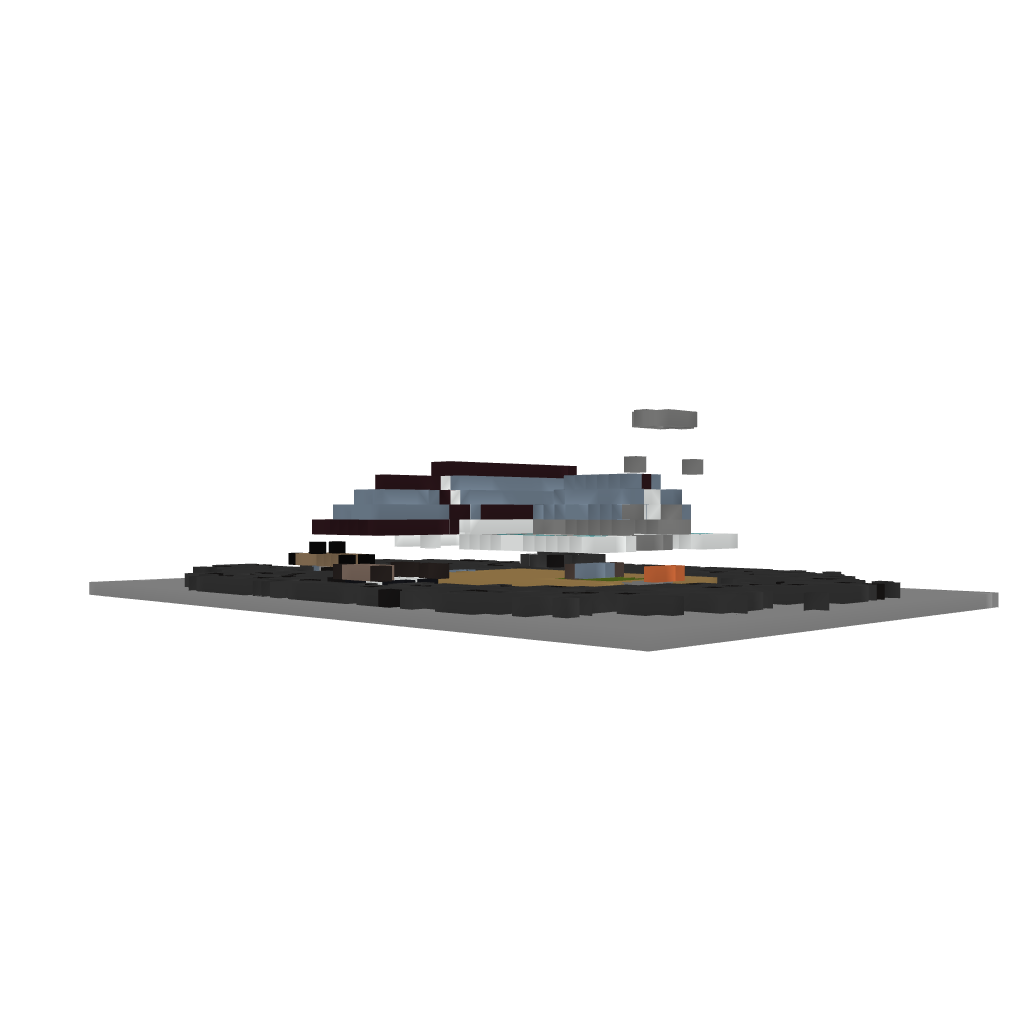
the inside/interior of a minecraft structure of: Small Mansion